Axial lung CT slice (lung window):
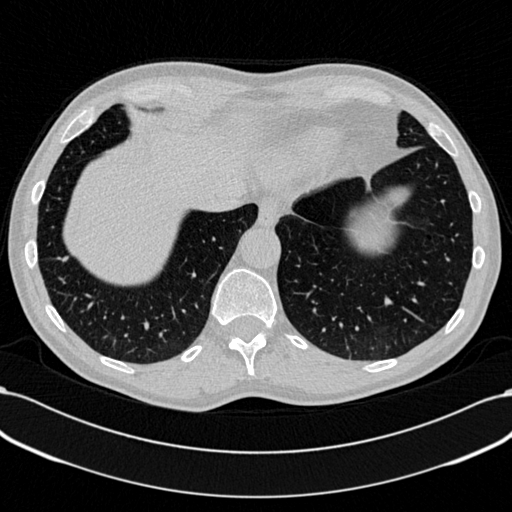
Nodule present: no